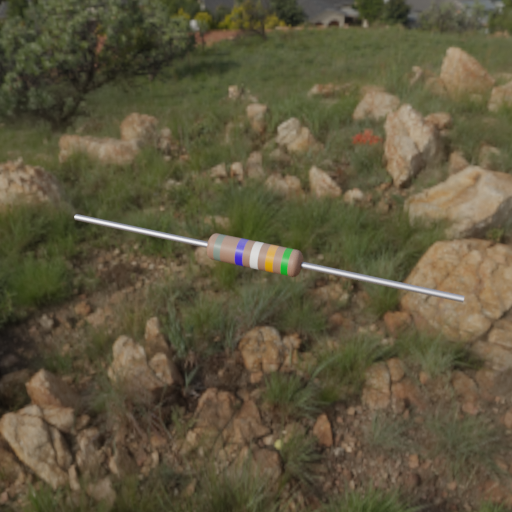
Resistor colour bands (in order): gray, blue, white, orange, green